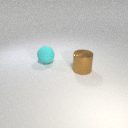
large brown metal cylinder in front of large cyan rubber sphere